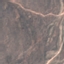
Land use / land cover: HerbaceousVegetation